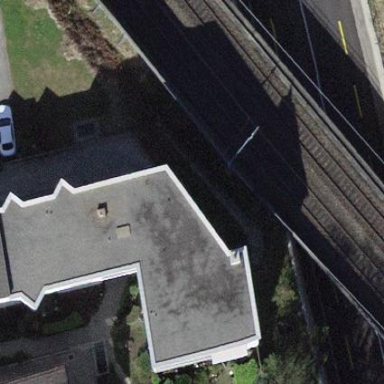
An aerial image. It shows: Residential building.